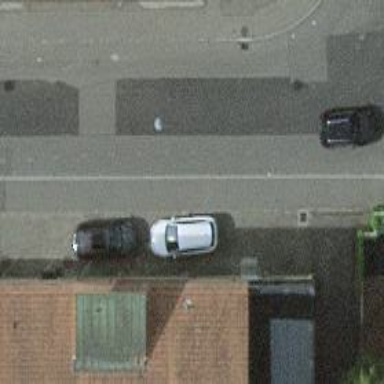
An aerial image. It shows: Kerb serving as barrier.